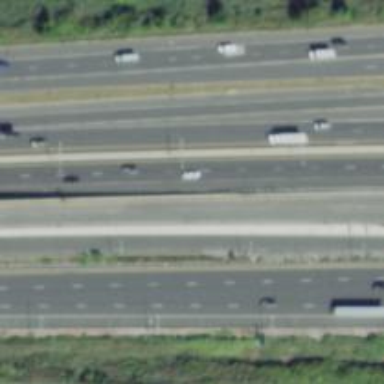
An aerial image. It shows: Motorway junction.